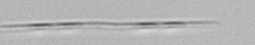
Label: Pseudo-nitzschia